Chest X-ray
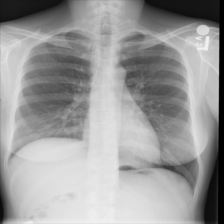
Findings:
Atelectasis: negative
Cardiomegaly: negative
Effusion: negative
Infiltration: negative
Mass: negative
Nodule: negative
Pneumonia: negative
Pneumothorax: negative
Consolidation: negative
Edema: negative
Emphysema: negative
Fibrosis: negative
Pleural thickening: negative
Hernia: negative